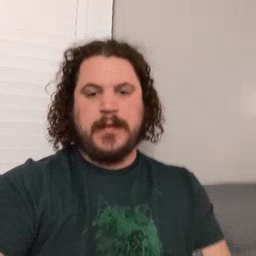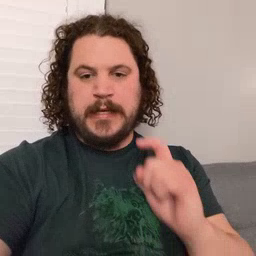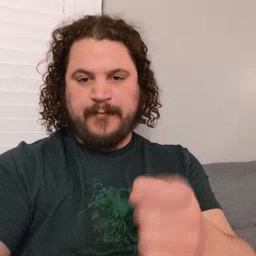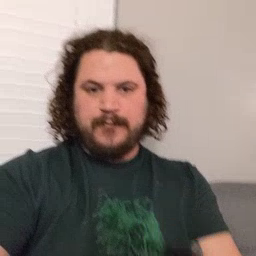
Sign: gift